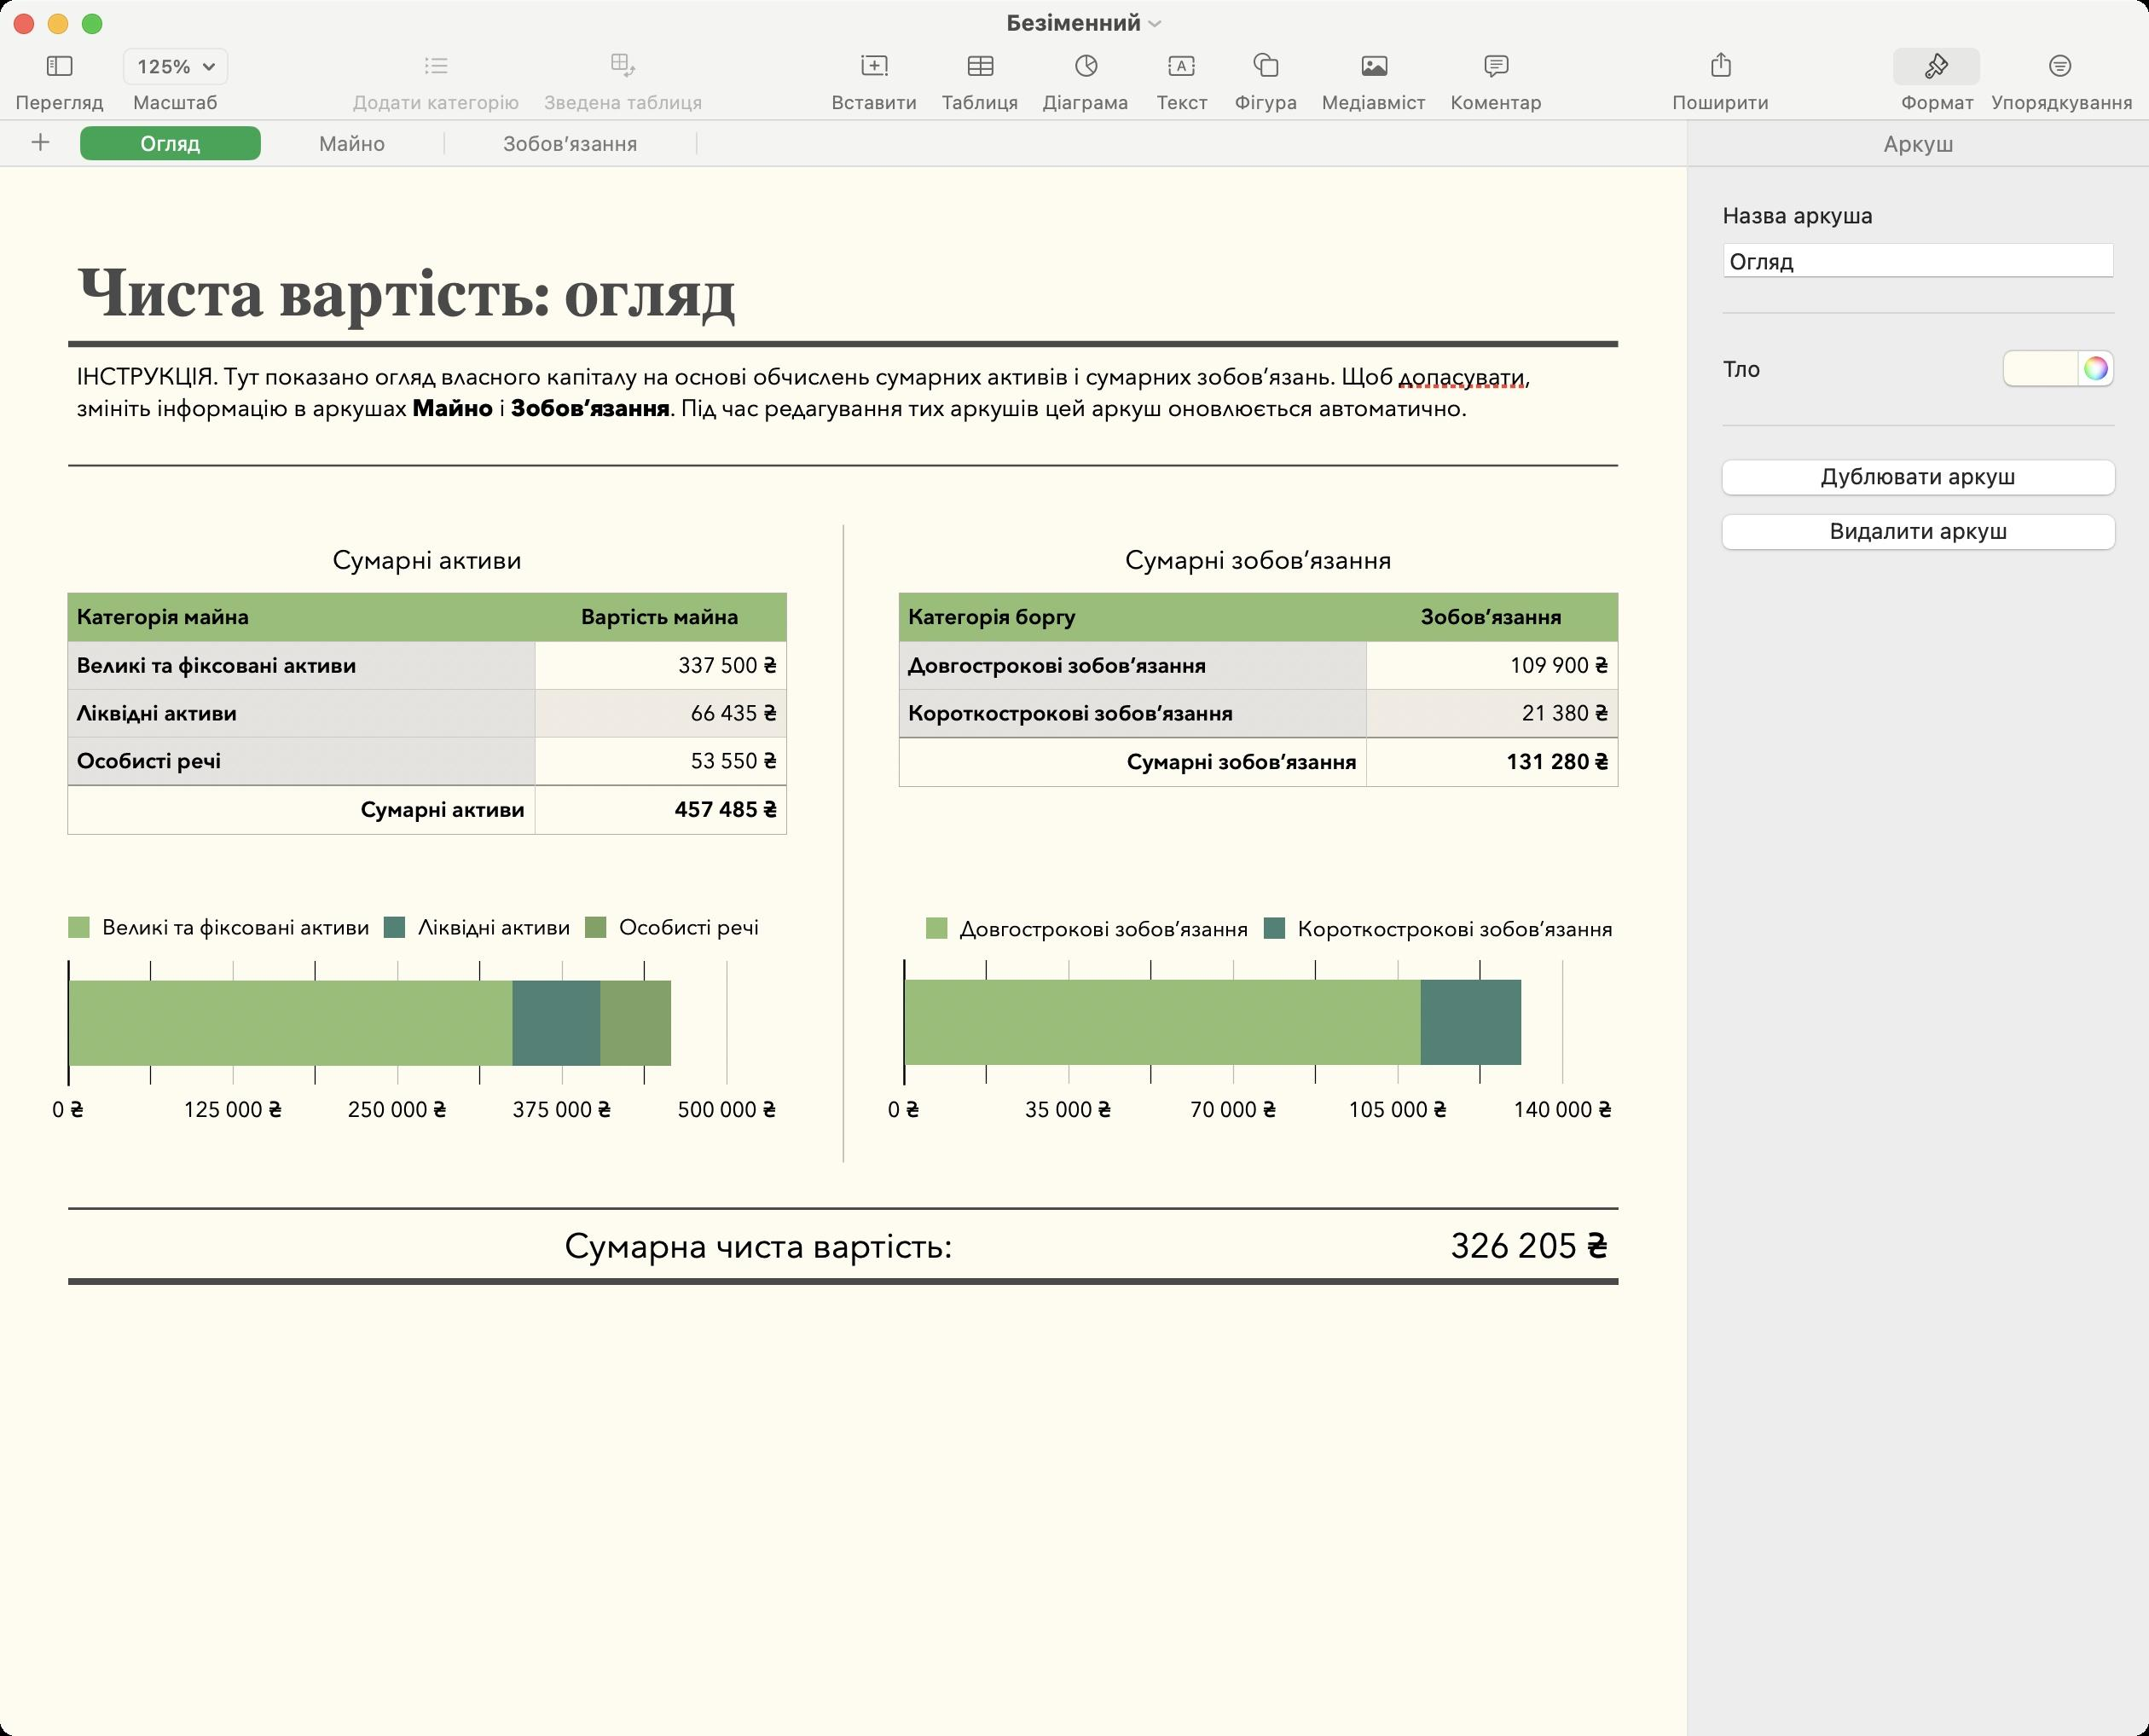
Accessibility tree:
{"name": "Безіменний", "role": "AXWindow", "description": null, "role_description": "звичайне вікно", "value": null, "position": "234.00;38.00", "size": "1260;1018", "children": [{"name": null, "role": "AXSplitGroup", "description": null, "role_description": "група розділених областей", "value": null, "position": "0.00;0.00", "size": "1260;1018", "children": [{"name": null, "role": "AXScrollArea", "description": null, "role_description": "область прокручування", "value": null, "position": "0.00;98.00", "size": "989;920", "children": [{"name": null, "role": "AXScrollBar", "description": null, "role_description": "смуга прокручування", "value": 0.0, "position": "0.00;1002.00", "size": "989;16", "children": [{"name": null, "role": "AXValueIndicator", "description": null, "role_description": "індикатор значення", "value": 0.0, "position": "1.00;1006.00", "size": "758;12", "children": []}, {"name": null, "role": "AXButton", "description": null, "role_description": "кнопка-стрілка збільшення", "value": null, "position": "0.00;1002.00", "size": "0;0", "children": []}, {"name": null, "role": "AXButton", "description": null, "role_description": "кнопка-стрілка зменшення", "value": null, "position": "0.00;1002.00", "size": "0;0", "children": []}, {"name": null, "role": "AXButton", "description": null, "role_description": "кнопка наступної сторінки", "value": null, "position": "759.50;1006.00", "size": "230;12", "children": []}, {"name": null, "role": "AXButton", "description": null, "role_description": "кнопка попередньої сторінки", "value": null, "position": "0.00;1006.00", "size": "1;12", "children": []}]}, {"name": null, "role": "AXScrollBar", "description": null, "role_description": "смуга прокручування", "value": 0.0, "position": "973.00;98.00", "size": "16;920", "children": [{"name": null, "role": "AXValueIndicator", "description": null, "role_description": "індикатор значення", "value": 0.0, "position": "977.00;99.00", "size": "12;799", "children": []}, {"name": null, "role": "AXButton", "description": null, "role_description": "кнопка-стрілка збільшення", "value": null, "position": "973.00;98.00", "size": "0;0", "children": []}, {"name": null, "role": "AXButton", "description": null, "role_description": "кнопка-стрілка зменшення", "value": null, "position": "973.00;98.00", "size": "0;0", "children": []}, {"name": null, "role": "AXButton", "description": null, "role_description": "кнопка наступної сторінки", "value": null, "position": "977.00;898.50", "size": "12;120", "children": []}, {"name": null, "role": "AXButton", "description": null, "role_description": "кнопка попередньої сторінки", "value": null, "position": "977.00;98.00", "size": "12;1", "children": []}]}]}]}, {"name": "", "role": "AXButton", "description": "додати", "role_description": "кнопка", "value": null, "position": "0.00;67.50", "size": "48;31", "children": []}, {"name": null, "role": "AXScrollArea", "description": null, "role_description": "область прокручування", "value": null, "position": "47.00;70.00", "size": "942;28", "children": [{"name": null, "role": "AXStaticText", "description": null, "role_description": "текст", "value": "Зобовʼязання", "position": "289.00;76.50", "size": "91;15", "children": []}, {"name": null, "role": "AXStaticText", "description": null, "role_description": "текст", "value": "Майно", "position": "181.00;76.50", "size": "51;15", "children": []}, {"name": null, "role": "AXStaticText", "description": null, "role_description": "текст", "value": "Огляд", "position": "76.00;76.50", "size": "48;15", "children": []}]}, {"name": "", "role": "AXButton", "description": "Назад", "role_description": "кнопка", "value": null, "position": "989.00;69.00", "size": "24;29", "children": []}, {"name": "", "role": "AXButton", "description": "Далі", "role_description": "кнопка", "value": null, "position": "1012.00;69.00", "size": "24;29", "children": []}, {"name": null, "role": "AXRadioGroup", "description": null, "role_description": "радіо-група", "value": "{\n    \"name\": null,\n    \"role\": \"AXRadioButton\",\n    \"description\": \"\\u0410\\u0440\\u043a\\u0443\\u0448\",\n    \"role_description\": \"\\u0440\\u0430\\u0434\\u0456\\u043e-\\u043a\\u043d\\u043e\\u043f\\u043a\\u0430\",\n    \"value\": 1,\n    \"position\": \"990.00;70.00\",\n    \"size\": \"272;28\",\n    \"children\": []\n}", "position": "990.00;70.00", "size": "270;28", "children": [{"name": null, "role": "AXRadioButton", "description": "Аркуш", "role_description": "радіо-кнопка", "value": 1, "position": "990.00;70.00", "size": "272;28", "children": []}]}, {"name": "Дублювати_аркуш", "role": "AXButton", "description": null, "role_description": "кнопка", "value": null, "position": "1003.00;265.00", "size": "244;32", "children": []}, {"name": "Видалити_аркуш", "role": "AXButton", "description": null, "role_description": "кнопка", "value": null, "position": "1003.00;297.00", "size": "244;32", "children": []}, {"name": null, "role": "AXTextField", "description": null, "role_description": "текстове поле", "value": "Огляд", "position": "1010.00;142.00", "size": "230;21", "children": []}, {"name": null, "role": "AXStaticText", "description": null, "role_description": "текст", "value": "Назва аркуша", "position": "1008.00;118.00", "size": "234;16", "children": []}, {"name": null, "role": "AXStaticText", "description": null, "role_description": "текст", "value": "Тло", "position": "1008.00;208.00", "size": "26;16", "children": []}, {"name": null, "role": "AXColorWell", "description": null, "role_description": "комірка кольору", "value": null, "position": "1174.00;205.00", "size": "66;23", "children": []}, {"name": null, "role": "AXToolbar", "description": null, "role_description": "панель інструментів", "value": null, "position": "0.00;28.00", "size": "1260;42", "children": [{"name": null, "role": "AXMenuButton", "description": "Перегляд", "role_description": "кнопка меню", "value": null, "position": "2.00;28.00", "size": "66;42", "children": [{"name": null, "role": "AXRadioGroup", "description": null, "role_description": "радіо-група", "value": null, "position": "12.00;27.00", "size": "46;25", "children": [{"name": null, "role": "AXMenuButton", "description": "Перемкнути бічну панель", "role_description": "кнопка меню", "value": null, "position": "12.00;27.00", "size": "46;25", "children": []}]}, {"name": null, "role": "AXStaticText", "description": null, "role_description": "текст", "value": "Перегляд", "position": "5.00;53.00", "size": "60;14", "children": []}]}, {"name": "Масштаб", "role": "AXMenuButton", "description": null, "role_description": "кнопка меню", "value": null, "position": "68.00;28.00", "size": "70;42", "children": [{"name": "125%", "role": "AXMenuButton", "description": null, "role_description": "кнопка меню", "value": null, "position": "71.00;27.00", "size": "64;25", "children": []}, {"name": null, "role": "AXStaticText", "description": null, "role_description": "текст", "value": "Масштаб", "position": "74.00;53.00", "size": "58;14", "children": []}]}, {"name": null, "role": "AXMenuButton", "description": "Додати категорію", "role_description": "кнопка меню", "value": null, "position": "200.00;28.00", "size": "112;42", "children": [{"name": null, "role": "AXRadioGroup", "description": null, "role_description": "радіо-група", "value": null, "position": "233.00;27.00", "size": "46;25", "children": [{"name": null, "role": "AXMenuButton", "description": null, "role_description": "кнопка меню", "value": null, "position": "233.00;27.00", "size": "46;25", "children": []}]}, {"name": null, "role": "AXStaticText", "description": null, "role_description": "текст", "value": "Додати категорію", "position": "203.00;53.00", "size": "106;14", "children": []}]}, {"name": "Зведена_таблиця", "role": "AXButton", "description": null, "role_description": "кнопка", "value": null, "position": "312.00;28.00", "size": "107;42", "children": []}, {"name": null, "role": "AXMenuButton", "description": "Вставити", "role_description": "кнопка меню", "value": null, "position": "480.50;28.00", "size": "64;42", "children": [{"name": null, "role": "AXRadioGroup", "description": null, "role_description": "радіо-група", "value": null, "position": "490.00;27.00", "size": "46;25", "children": [{"name": null, "role": "AXMenuButton", "description": null, "role_description": "кнопка меню", "value": null, "position": "490.00;27.00", "size": "46;25", "children": []}]}, {"name": null, "role": "AXStaticText", "description": null, "role_description": "текст", "value": "Вставити", "position": "483.50;53.00", "size": "58;14", "children": []}]}, {"name": "Таблиця", "role": "AXCheckBox", "description": "Таблиця", "role_description": "галочка", "value": 0, "position": "545.00;28.00", "size": "60;42", "children": []}, {"name": "Діаграма", "role": "AXCheckBox", "description": "Діаграма", "role_description": "галочка", "value": 0, "position": "604.50;28.00", "size": "64;42", "children": []}, {"name": "Текст", "role": "AXButton", "description": "Текст", "role_description": "кнопка", "value": null, "position": "669.00;28.00", "size": "48;42", "children": []}, {"name": "Фігура", "role": "AXCheckBox", "description": "Фігура", "role_description": "галочка", "value": 0, "position": "717.00;28.00", "size": "51;42", "children": []}, {"name": null, "role": "AXMenuButton", "description": "Медіавміст", "role_description": "кнопка меню", "value": null, "position": "768.00;28.00", "size": "76;42", "children": [{"name": null, "role": "AXRadioGroup", "description": null, "role_description": "радіо-група", "value": null, "position": "783.00;27.00", "size": "46;25", "children": [{"name": null, "role": "AXMenuButton", "description": "фотографія", "role_description": "кнопка меню", "value": null, "position": "783.00;27.00", "size": "46;25", "children": []}]}, {"name": null, "role": "AXStaticText", "description": null, "role_description": "текст", "value": "Медіавміст", "position": "771.00;53.00", "size": "70;14", "children": []}]}, {"name": "Коментар", "role": "AXButton", "description": "Коментар", "role_description": "кнопка", "value": null, "position": "843.50;28.00", "size": "68;42", "children": []}, {"name": "Поширити", "role": "AXButton", "description": "Поширити", "role_description": "кнопка", "value": null, "position": "973.50;28.00", "size": "71;42", "children": []}, {"name": null, "role": "AXGroup", "description": null, "role_description": "група", "value": "{\n    \"name\": null,\n    \"role\": \"AXRadioButton\",\n    \"description\": \"\\u0424\\u043e\\u0440\\u043c\\u0430\\u0442\",\n    \"role_description\": \"\\u0440\\u0430\\u0434\\u0456\\u043e-\\u043a\\u043d\\u043e\\u043f\\u043a\\u0430\",\n    \"value\": 1,\n    \"position\": \"1109.00;27.00\",\n    \"size\": \"53;25\",\n    \"children\": []\n}", "position": "1106.00;28.00", "size": "152;42", "children": [{"name": null, "role": "AXRadioButton", "description": "Формат", "role_description": "радіо-кнопка", "value": 1, "position": "1109.00;28.00", "size": "53;42", "children": []}, {"name": null, "role": "AXRadioButton", "description": "Упорядкування", "role_description": "радіо-кнопка", "value": 0, "position": "1162.00;28.00", "size": "93;42", "children": []}]}]}, {"name": null, "role": "AXButton", "description": null, "role_description": "кнопка закривання", "value": null, "position": "7.00;6.00", "size": "14;16", "children": []}, {"name": null, "role": "AXButton", "description": null, "role_description": "кнопка повноекранного режиму", "value": null, "position": "47.00;6.00", "size": "14;16", "children": [{"name": null, "role": "AXGroup", "description": null, "role_description": "група", "value": null, "position": "47.00;6.00", "size": "14;16", "children": []}]}, {"name": null, "role": "AXButton", "description": null, "role_description": "кнопка згортання", "value": null, "position": "27.00;6.00", "size": "14;16", "children": []}, {"name": "", "role": "AXMenuButton", "description": "дії з документами", "role_description": "кнопка меню", "value": null, "position": "672.00;5.00", "size": "10;16", "children": []}, {"name": null, "role": "AXStaticText", "description": null, "role_description": "текст", "value": "Безіменний", "position": "588.00;5.00", "size": "84;16", "children": []}]}